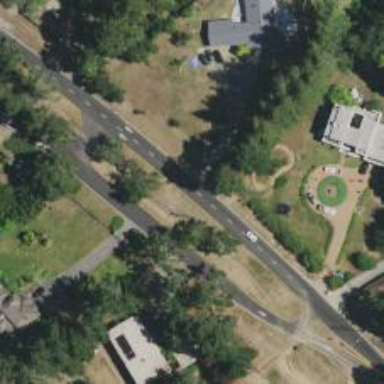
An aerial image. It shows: Secondary road with shared cycleway.